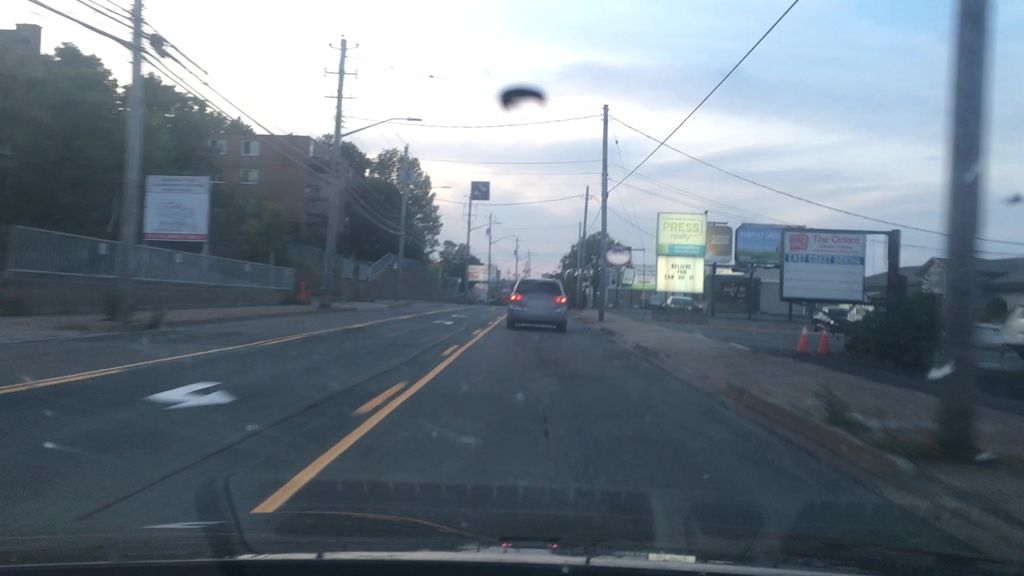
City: halifax